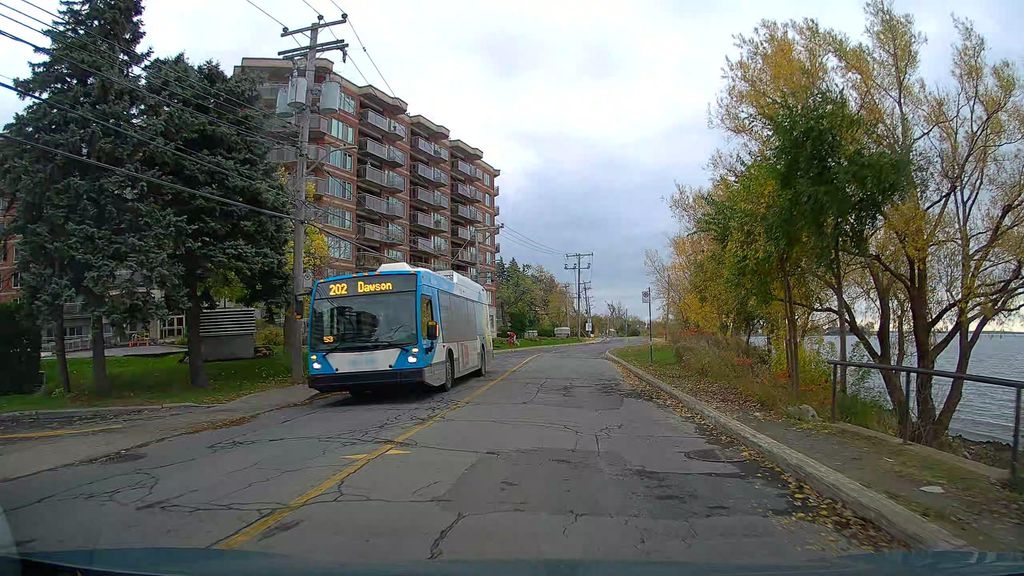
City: montreal